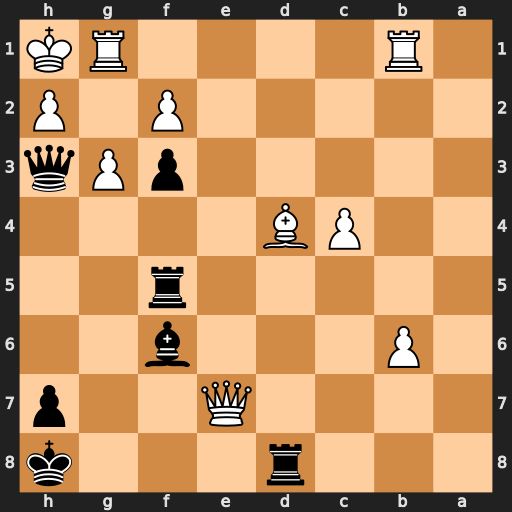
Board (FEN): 3r3k/4Q2p/1P3b2/5r2/2PB4/5pPq/5P1P/1R4RK
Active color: b
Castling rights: -
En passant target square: -
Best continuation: Qxh2+ Kxh2 Rh5#